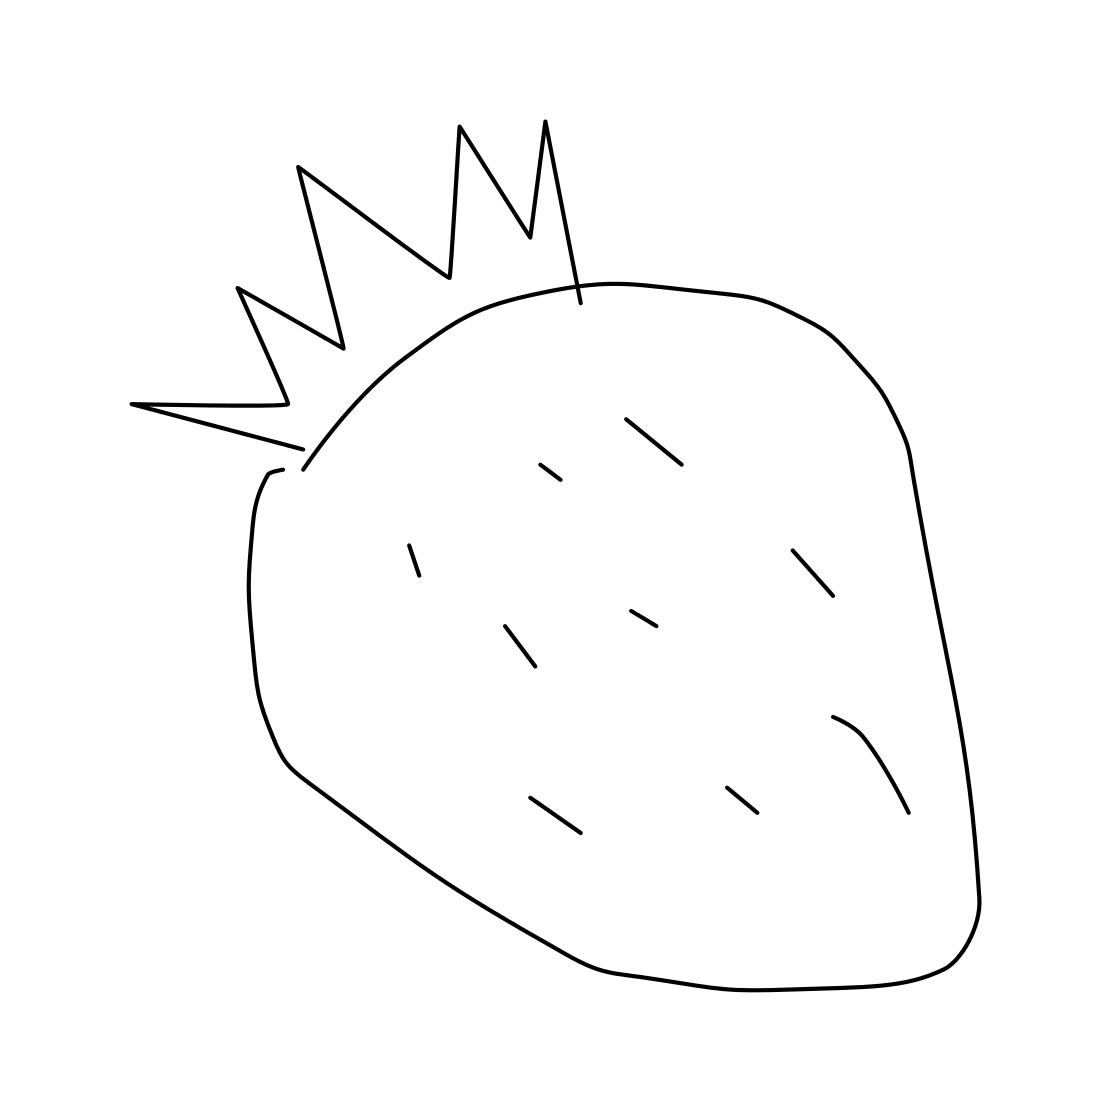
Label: strawberry